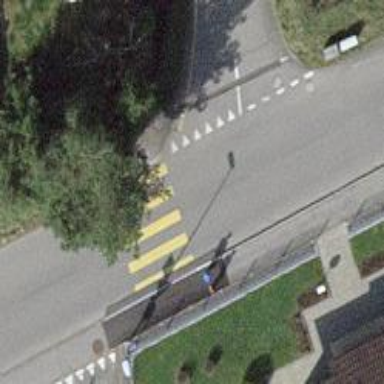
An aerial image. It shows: Uncontrolled zebra crossing on the road.